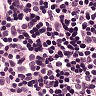
Metastatic tissue present: no